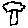
Label: tree